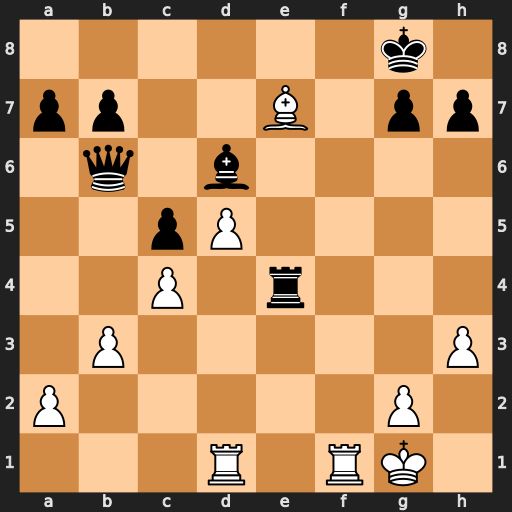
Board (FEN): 6k1/pp2B1pp/1q1b4/2pP4/2P1r3/1P5P/P5P1/3R1RK1
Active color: w
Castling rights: -
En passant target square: -
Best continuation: Rf8#